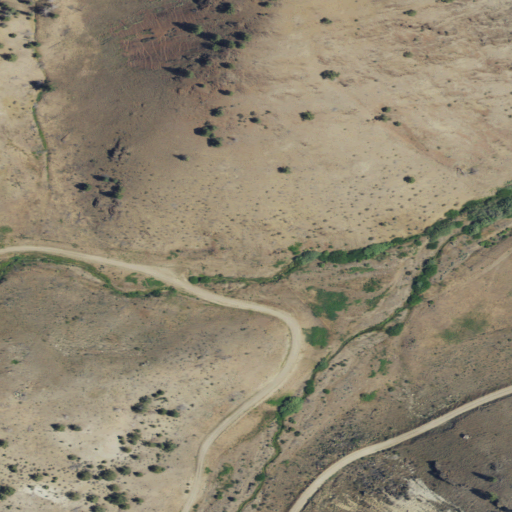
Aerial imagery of valley in Oregon named Hawley Canyon containing only grassland